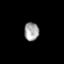
Tissue: prostate
Cell type: Myeloid cells
Senescence score: 0.3014
Nuclear area (px): 264
Mean DAPI intensity: 160.992